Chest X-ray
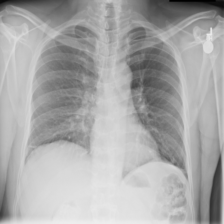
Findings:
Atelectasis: positive
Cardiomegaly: negative
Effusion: negative
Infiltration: negative
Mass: negative
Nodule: negative
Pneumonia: negative
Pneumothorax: negative
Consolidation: positive
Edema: negative
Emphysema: negative
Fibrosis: negative
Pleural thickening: negative
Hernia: negative